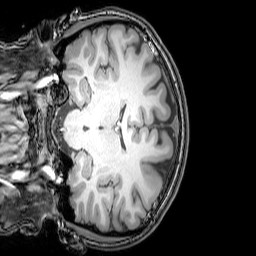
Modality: T1w
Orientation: coronal
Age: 25
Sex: female
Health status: healthy
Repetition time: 0.081 s
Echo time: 0.037 s